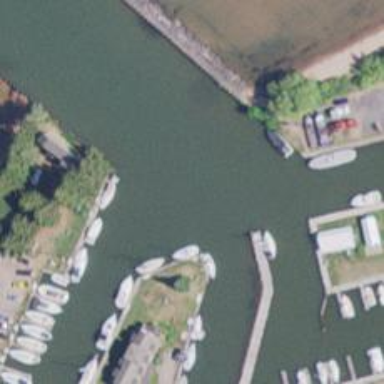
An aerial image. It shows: Marina on leisure land.